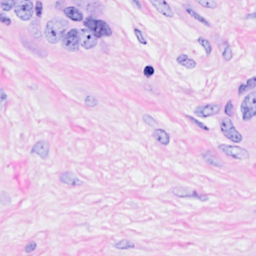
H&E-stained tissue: Breast